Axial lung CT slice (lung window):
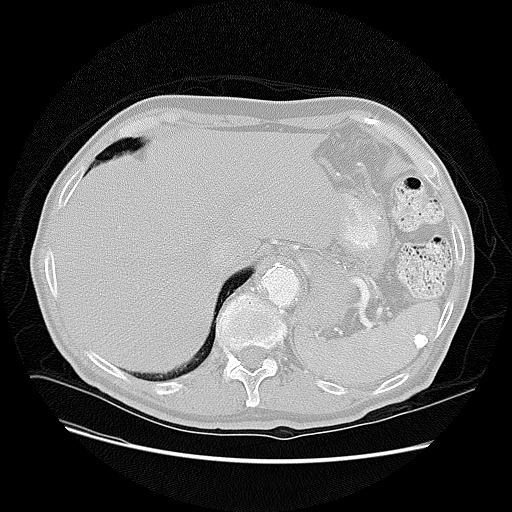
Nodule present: no